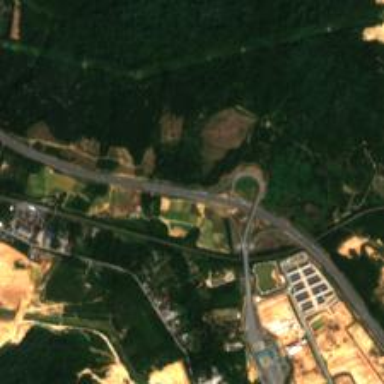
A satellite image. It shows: Motorway junction.